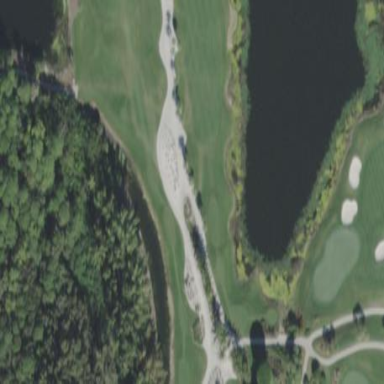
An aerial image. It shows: Sandy area is golf bunker.